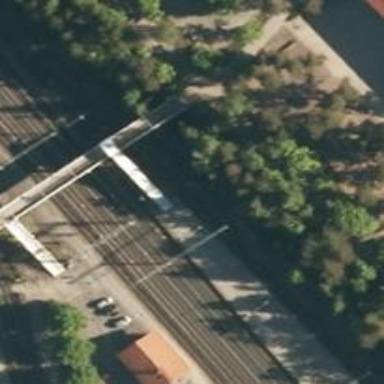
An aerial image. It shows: Railway signal.